Field crop: maize
Growth stage: 2
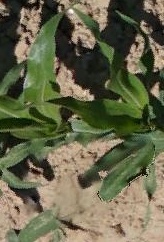
Species: maize